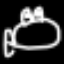
Label: frog